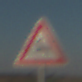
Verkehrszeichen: WildwechselRechts
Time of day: SunriseSunset
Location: Outdoor (Nature)
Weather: Clear
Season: NotSpecified
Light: Natural